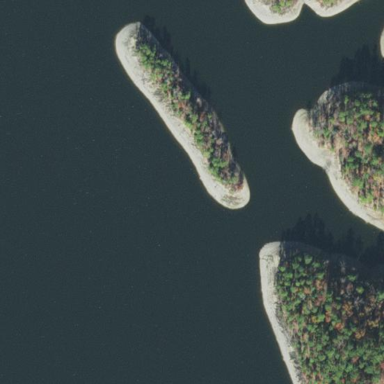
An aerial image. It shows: Islet covered with forest.